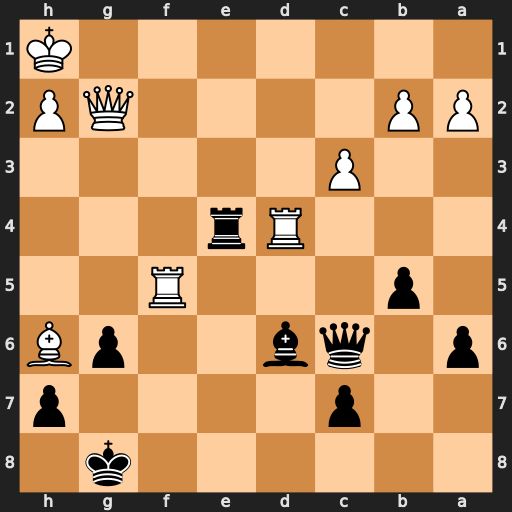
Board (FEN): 6k1/2p4p/p1qb2pB/1p3R2/3Rr3/2P5/PP4QP/7K
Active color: b
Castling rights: -
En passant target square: -
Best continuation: Re1+ Rf1 Rxf1#